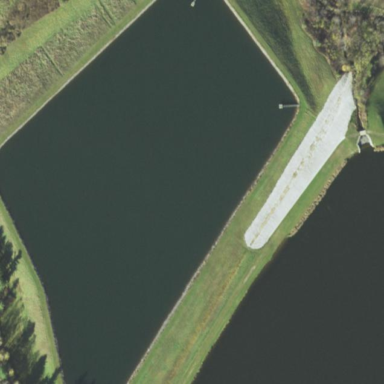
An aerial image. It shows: Reservoir.